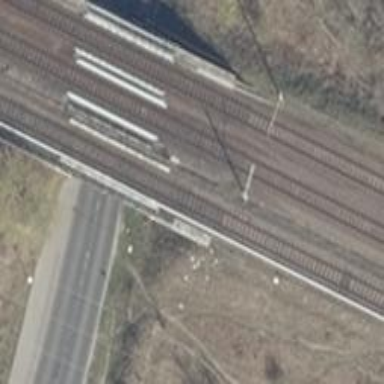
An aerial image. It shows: Bridge for light rail electrified railway.